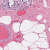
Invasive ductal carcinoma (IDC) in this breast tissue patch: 0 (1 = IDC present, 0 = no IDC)